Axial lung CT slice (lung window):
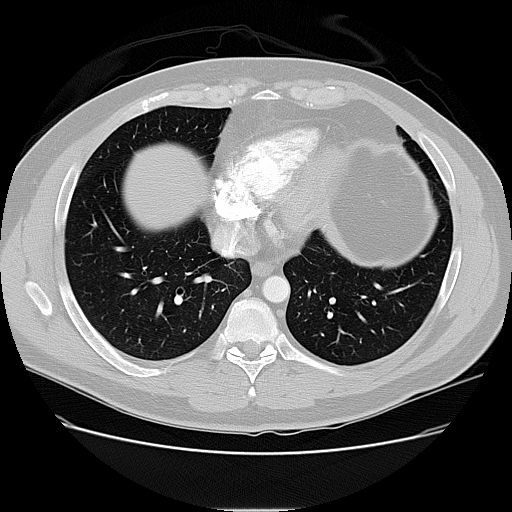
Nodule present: no